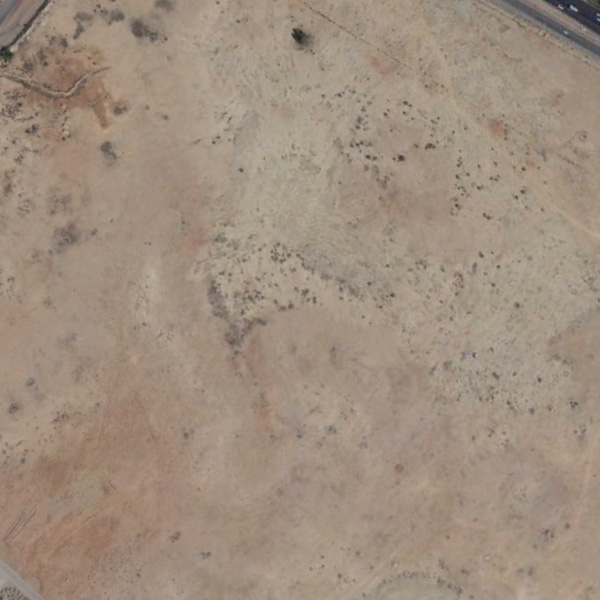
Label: BareLand